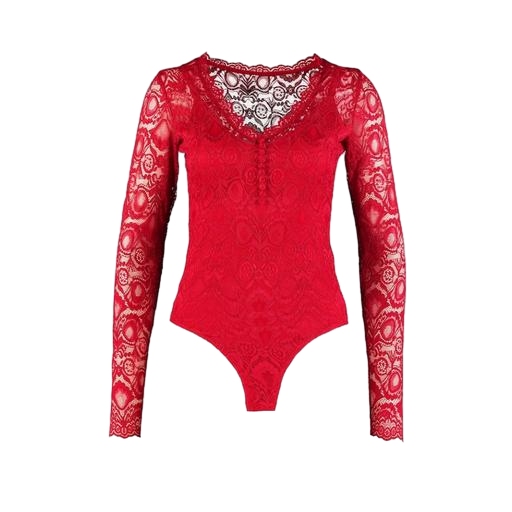
red and has long sleeves, red lace shirt, long sleeve lace, white background